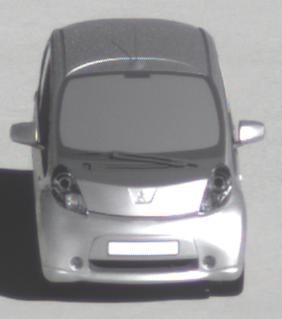
Make: Peugeot
Model: iOn
Detailed model: iOn
Model produced from: 2010/12
Model produced until: 2013/02
Doors: 5
Color: white
Road condition: dry road
Daytime: morning or afternoon
Contrast: high contrast